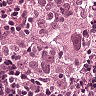
Metastatic tissue present: yes